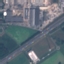
Label: Highway